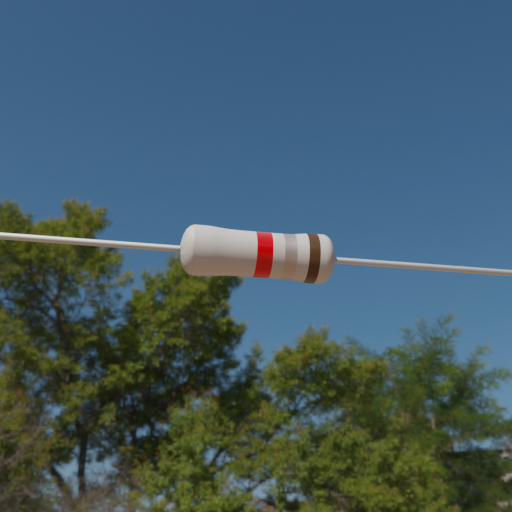
Resistor colour bands (in order): red, silver, brown